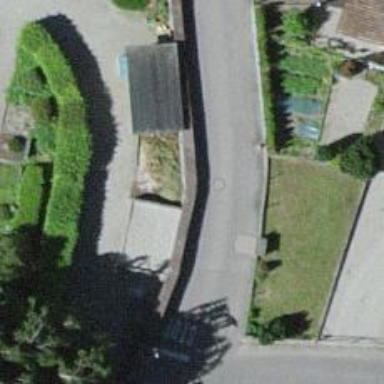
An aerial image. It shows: Wall barrier.